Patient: sex M, age 54
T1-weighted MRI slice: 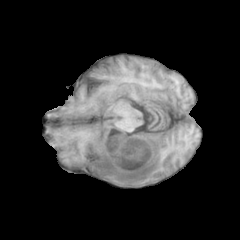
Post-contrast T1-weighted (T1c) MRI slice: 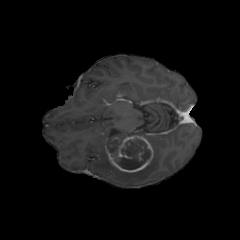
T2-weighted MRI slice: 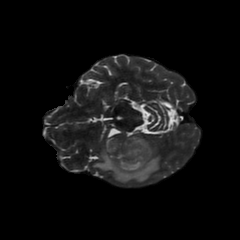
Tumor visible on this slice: yes
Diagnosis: Glioblastoma, IDH-wildtype
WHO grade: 4